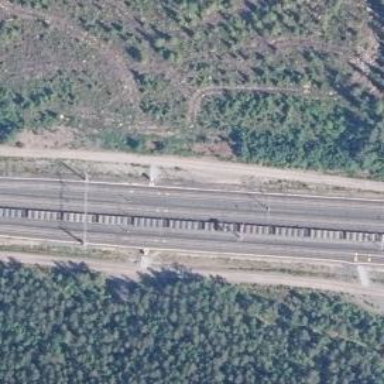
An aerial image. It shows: Railway with continuous electrified contact line.